Question: I am building a sencha application. I want to try to use an ios switch like control.
For that I have it in CSS: <URL>
As you can see from the jsfiddle the css works perfectly fine on the browsers.
However after adding it to my sencha application and running it on the device it is messed up. The animation is no longer playing and the side is messed up:

What might be the problem? Are some parts of CSS not compatible with sencha apps? Why is it working normally on browsers but not on devices?
I writting my CSS in a SASS file and then compile it with Compass (that's the recommended approach).
My SASS file also include some of sencha's base styles:
'''
//I PASTED THE SWITCH CSS (FROM THE FIDDLE EXAMPLE) HERE
//IMPORTING THE SENCHA STYLES THAT I WILL USE
//Sencha Css
@import 'sencha-touch/default/all';
//Including Pictos we need to use
@include pictos-iconmask('team1');
@include pictos-iconmask('user3');
@include pictos-iconmask('settings7');
@include pictos-iconmask('shop1');
// You may remove any of the following modules that you
// do not use in order to create a smaller css file.
@include sencha-panel;
@include sencha-buttons;
@include sencha-sheet;
@include sencha-tabs;
@include sencha-toolbar;
@include sencha-toolbar-forms;
@include sencha-indexbar;
@include sencha-list;
@include sencha-layout;
@include sencha-carousel;
@include sencha-msgbox;
'''
What might be the problem?
PS: I know there is a switch form control in sencha but it does not look exactly like the ios one so I had to use the above.
Thanks
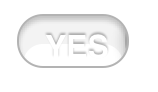
Answer: I modified the third block in the css. I increased the width from 1em to 3em.
'''
input[type="checkbox"].ios-switch:checked + div {
padding-left: 2em;
width: 3em;
background-position: 0 0;
}
'''
<URL>